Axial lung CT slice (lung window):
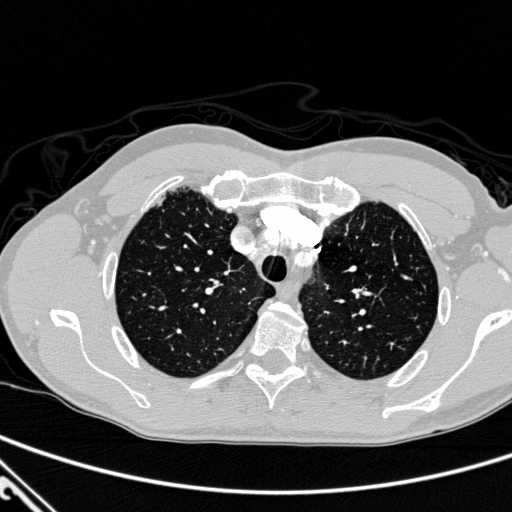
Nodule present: no